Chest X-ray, AP view. Patient: 34 years old, sex F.
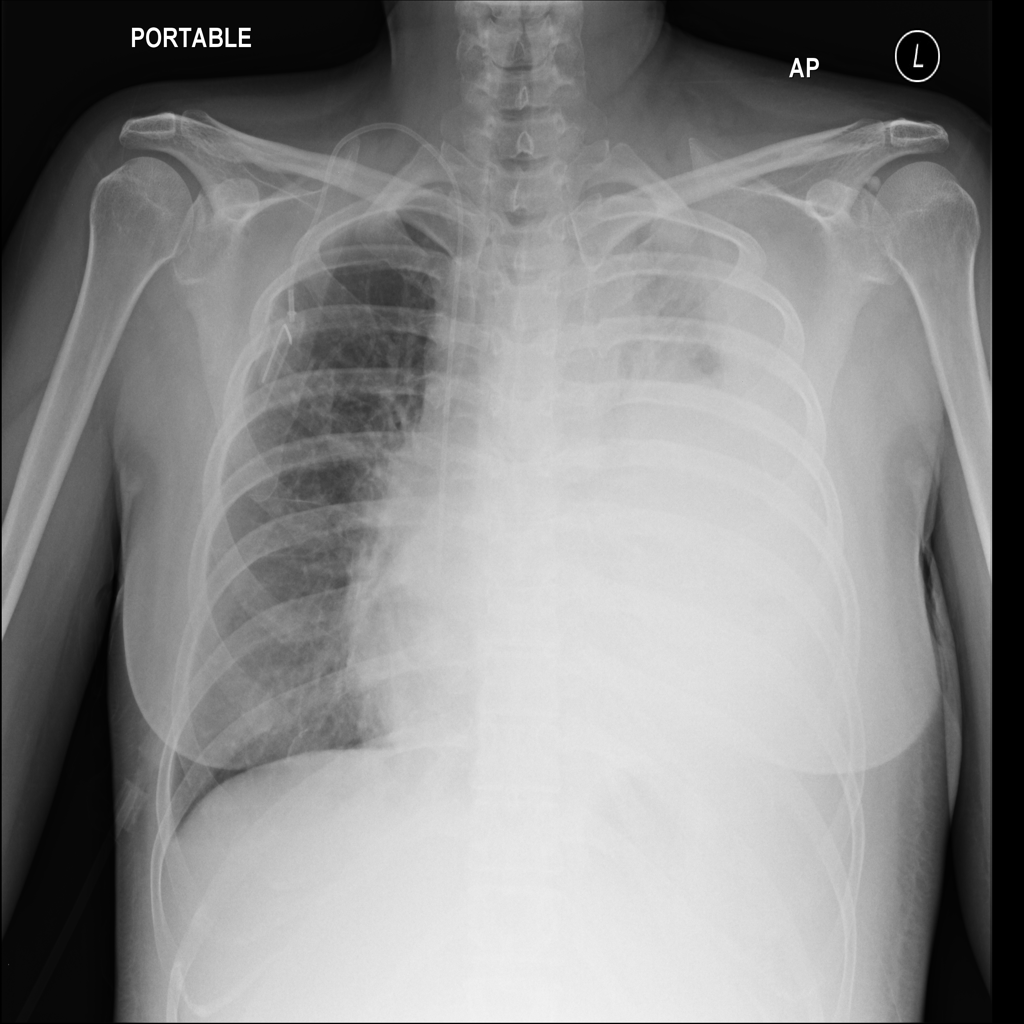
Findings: Effusion, Mass